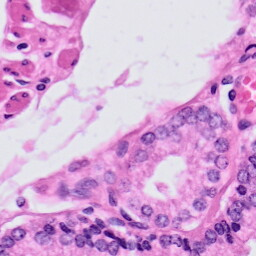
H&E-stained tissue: Prostate